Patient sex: M
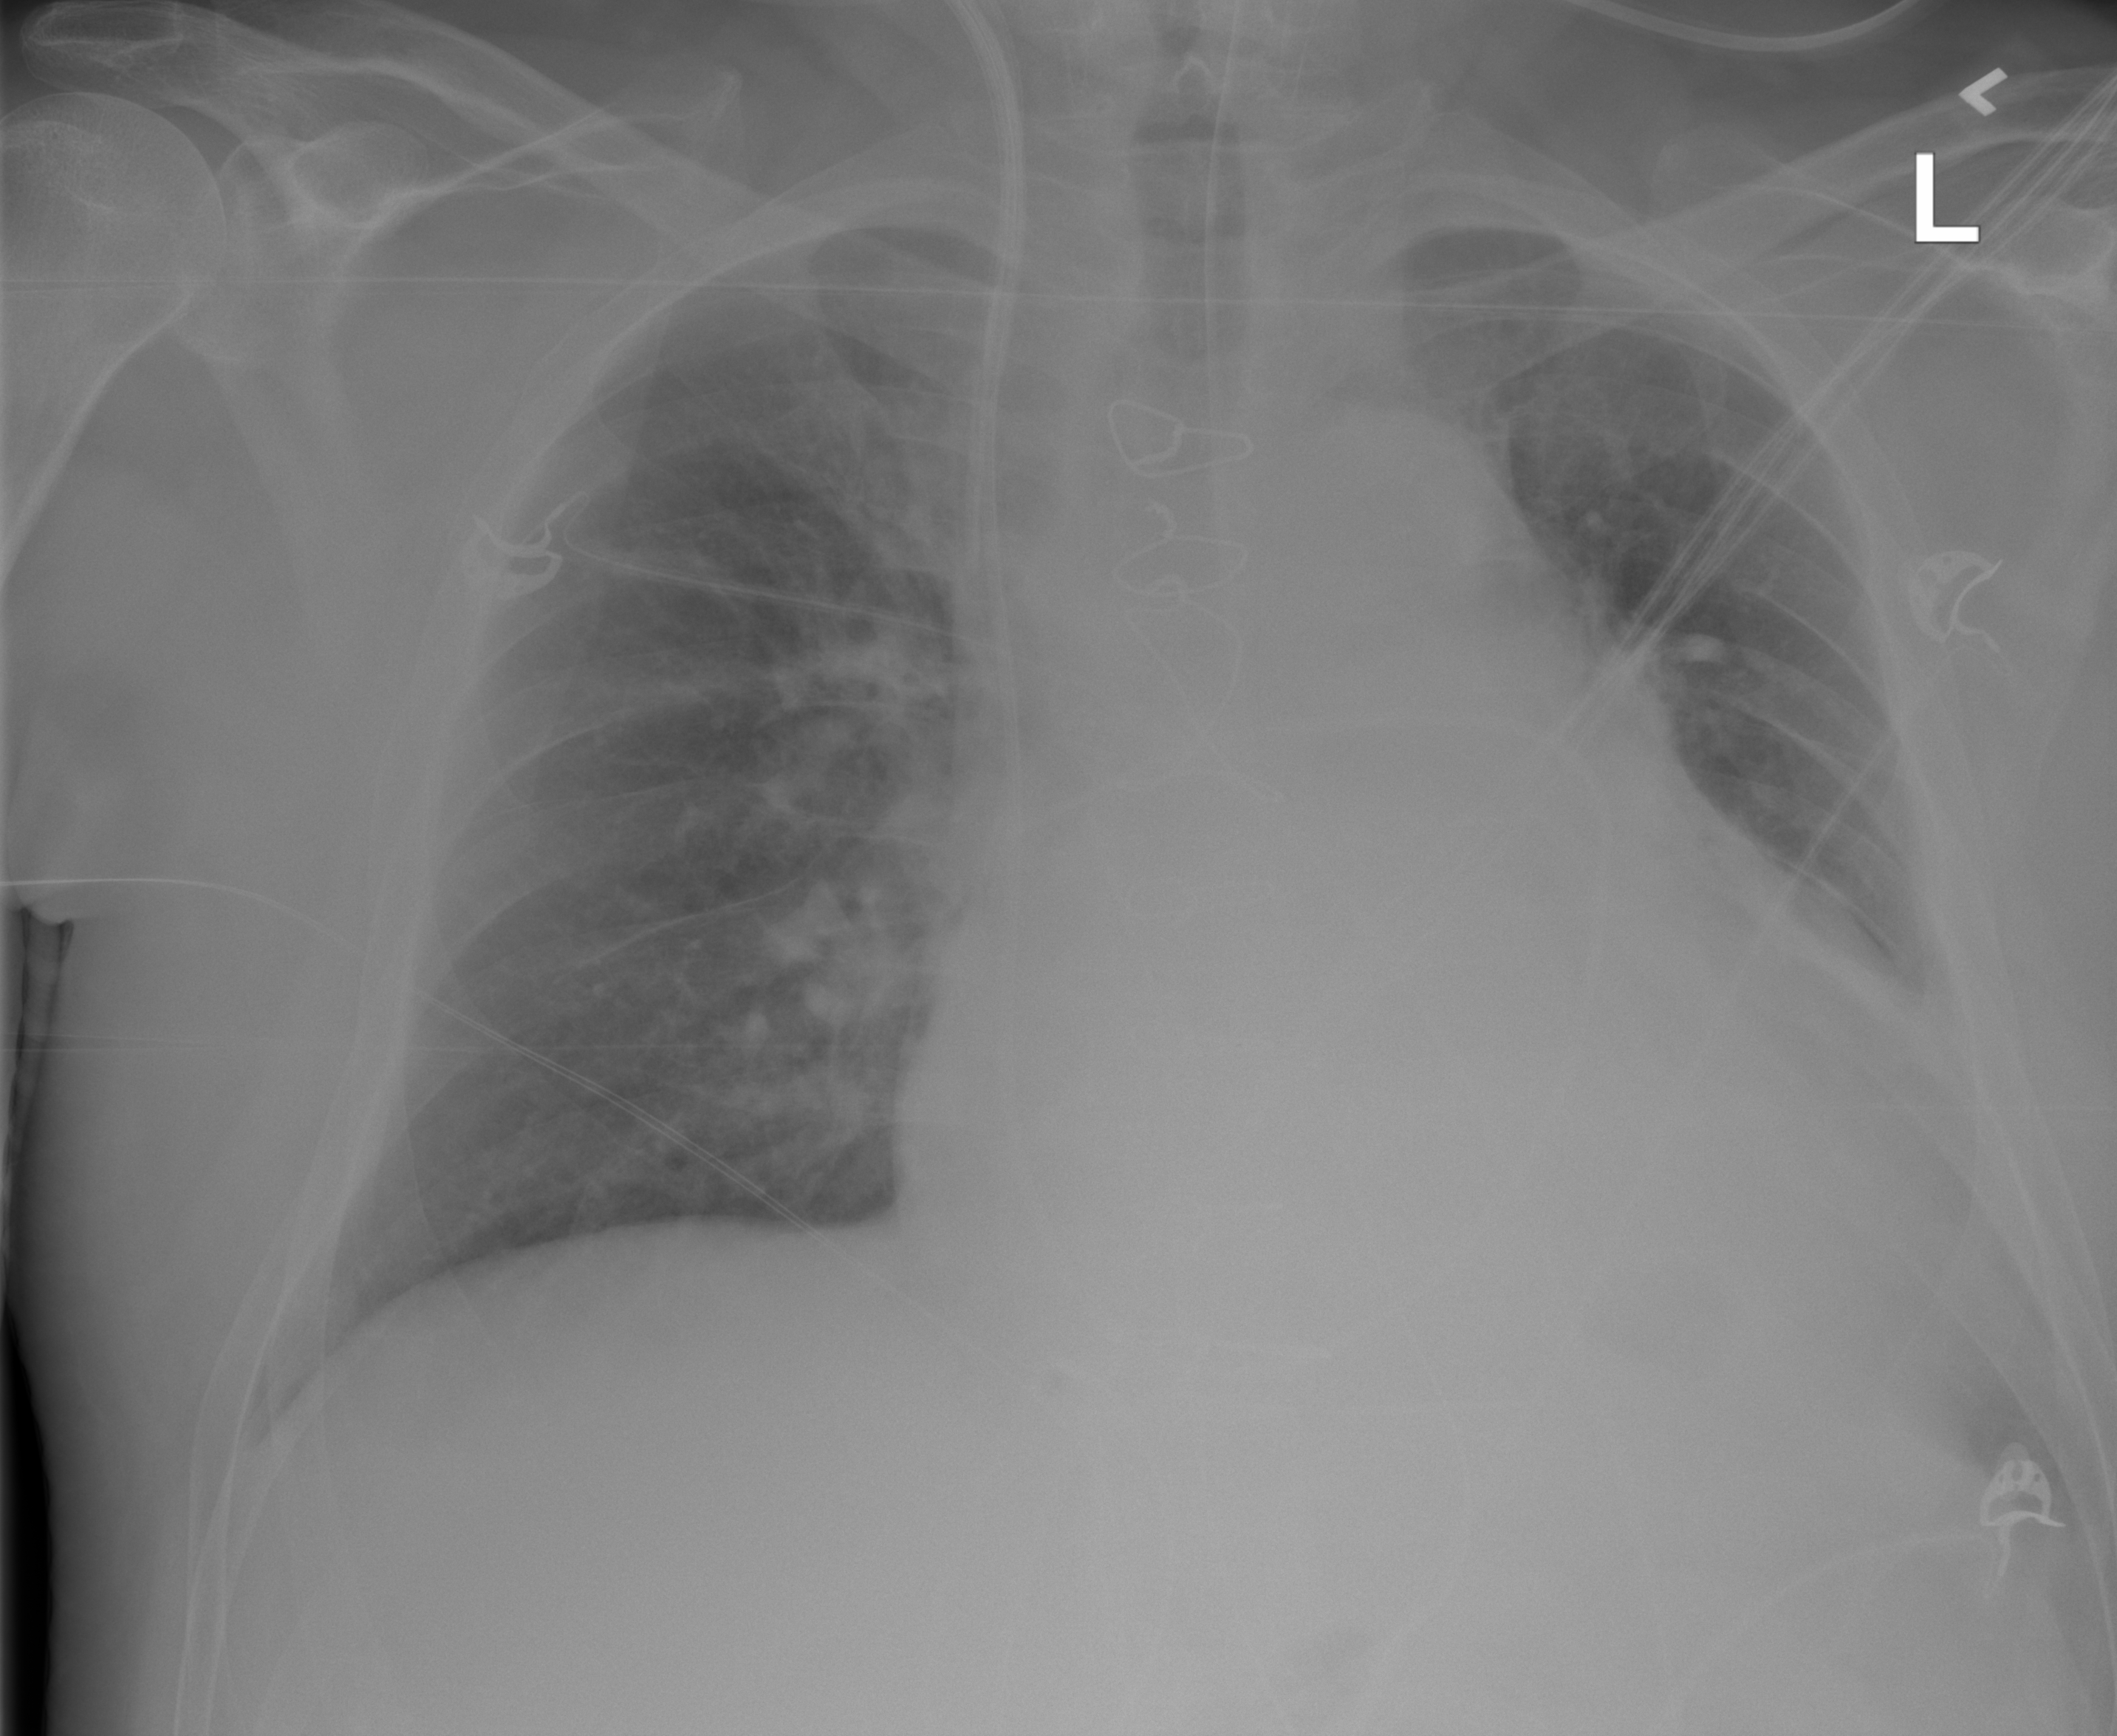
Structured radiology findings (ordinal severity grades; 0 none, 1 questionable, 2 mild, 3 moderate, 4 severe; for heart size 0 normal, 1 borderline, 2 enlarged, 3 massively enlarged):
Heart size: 3
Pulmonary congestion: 2
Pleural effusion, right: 0
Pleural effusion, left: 1
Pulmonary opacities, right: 0
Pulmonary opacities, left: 0
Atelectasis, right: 0
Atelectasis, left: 2